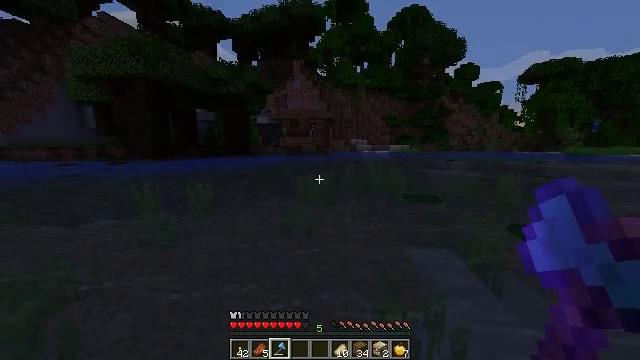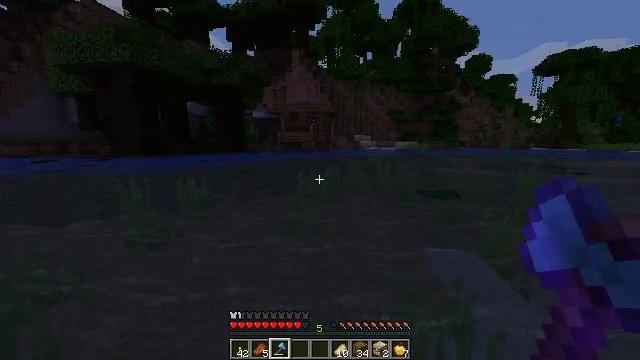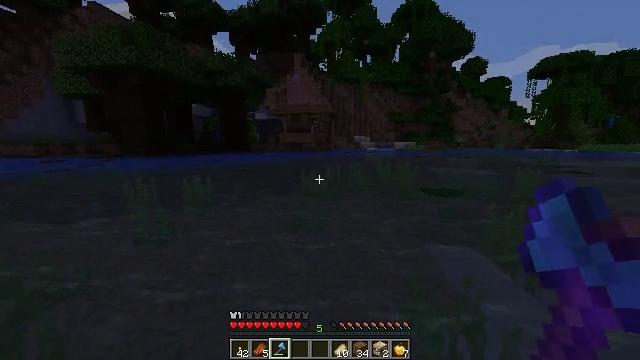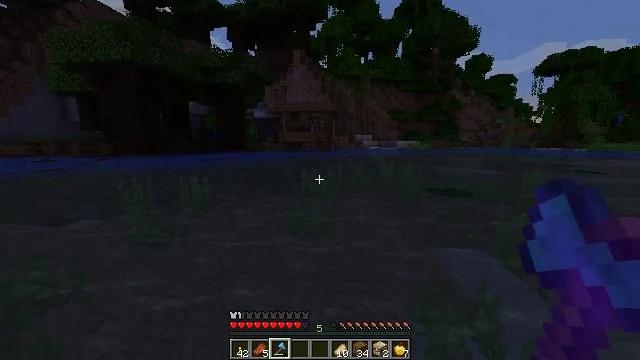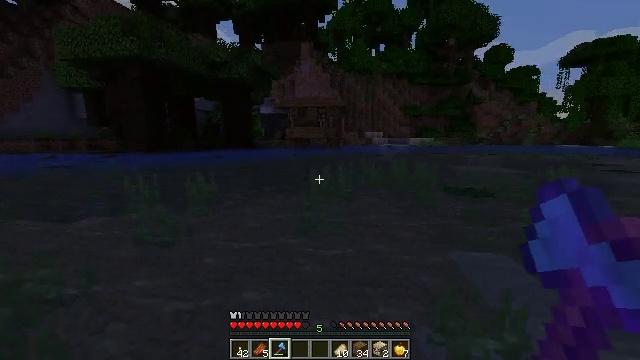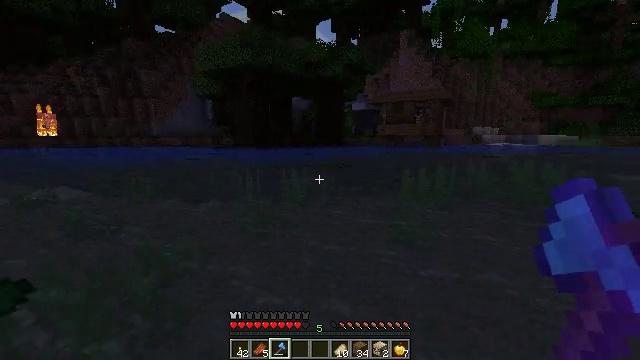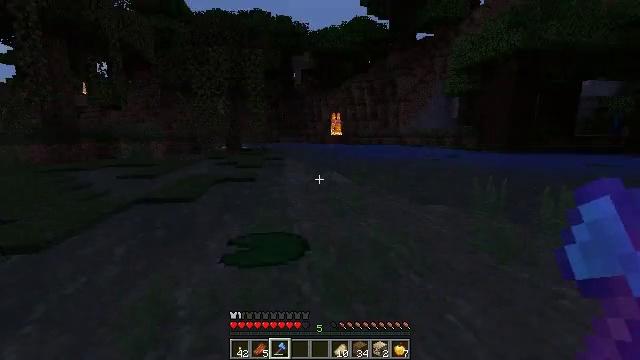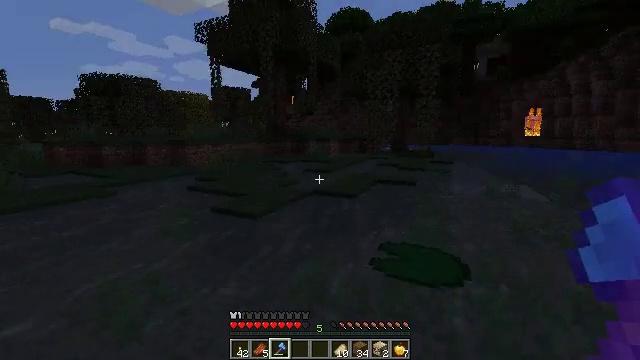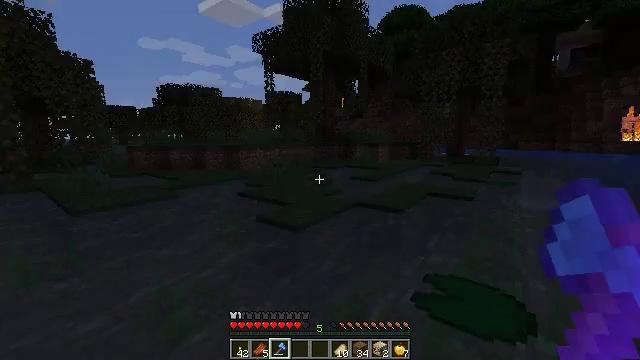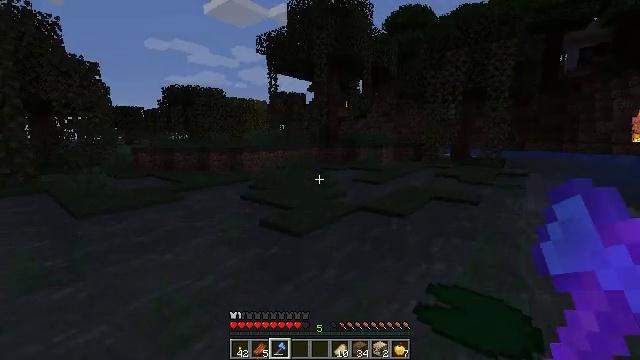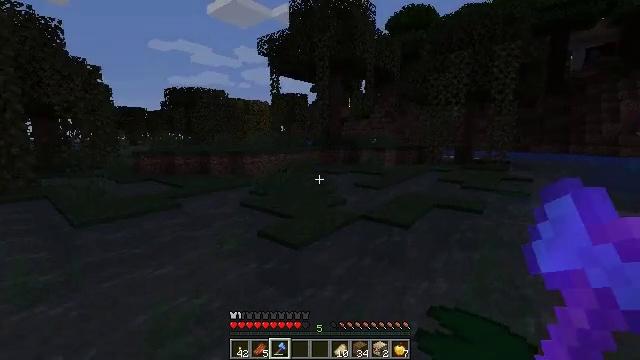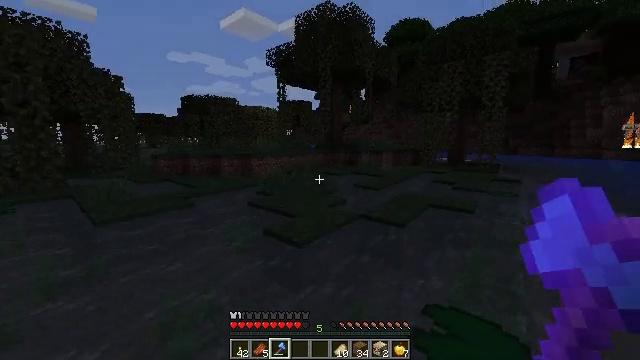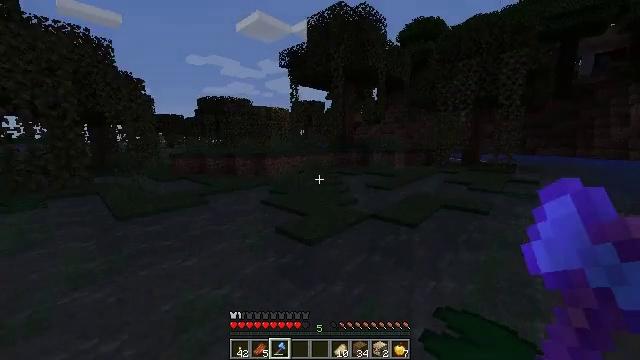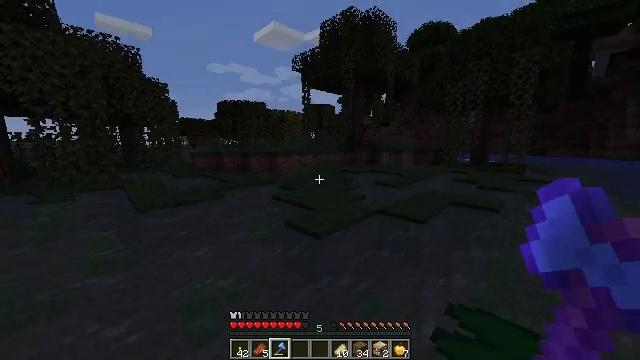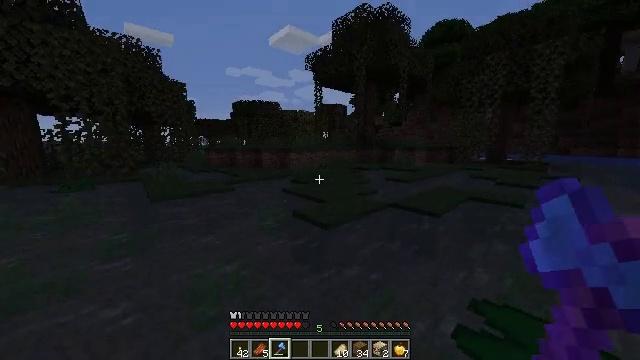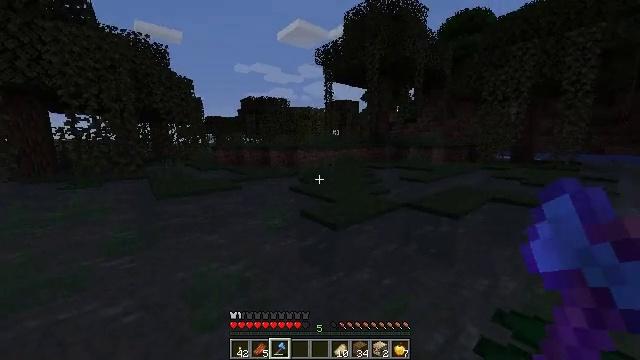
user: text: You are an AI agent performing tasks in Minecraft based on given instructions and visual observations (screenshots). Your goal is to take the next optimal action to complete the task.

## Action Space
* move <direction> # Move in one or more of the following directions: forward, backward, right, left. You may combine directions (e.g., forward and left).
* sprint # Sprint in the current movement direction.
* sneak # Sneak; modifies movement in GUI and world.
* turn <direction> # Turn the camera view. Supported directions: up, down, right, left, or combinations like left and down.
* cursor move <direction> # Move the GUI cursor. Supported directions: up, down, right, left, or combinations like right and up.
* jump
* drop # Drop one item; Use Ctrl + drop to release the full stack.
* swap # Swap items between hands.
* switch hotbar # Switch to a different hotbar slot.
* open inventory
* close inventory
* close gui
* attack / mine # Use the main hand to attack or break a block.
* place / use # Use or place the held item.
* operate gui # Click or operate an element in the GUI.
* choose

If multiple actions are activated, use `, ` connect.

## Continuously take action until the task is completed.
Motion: motion action
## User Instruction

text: Break the lily pad.
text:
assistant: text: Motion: move forward and move left, sprint, jump
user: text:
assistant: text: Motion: move forward and move left, sprint, jump
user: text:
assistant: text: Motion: move forward and move left, sprint, jump
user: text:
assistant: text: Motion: move forward and move left, sprint, turn left, jump
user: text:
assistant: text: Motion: move forward and move left, sprint, turn left, jump
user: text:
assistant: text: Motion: move forward and move left, sprint, turn left, jump
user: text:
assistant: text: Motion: move forward and move left, sprint, turn left, jump
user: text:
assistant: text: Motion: move forward, sprint, turn left, jump
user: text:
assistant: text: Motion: move forward, sprint, jump
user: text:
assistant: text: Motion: move forward, sprint, jump
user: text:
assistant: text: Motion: move forward, sprint, jump
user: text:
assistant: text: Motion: move forward, sprint, turn left, jump
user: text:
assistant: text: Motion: move forward, sprint, turn left, jump
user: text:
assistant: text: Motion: move forward, sprint, turn left, jump
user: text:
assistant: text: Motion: move forward, sprint, turn left, jump
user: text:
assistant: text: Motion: move forward, sprint, turn left, jump
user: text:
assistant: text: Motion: move forward, sprint, turn left, jump
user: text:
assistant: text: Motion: move forward, sprint, turn left, jump
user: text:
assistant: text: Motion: move forward, sprint, jump
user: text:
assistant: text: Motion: move forward, sprint, turn down, jump
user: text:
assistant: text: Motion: move forward, sprint, jump
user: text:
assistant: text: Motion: move forward, sprint, jump
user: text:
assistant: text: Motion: move forward, sprint, jump
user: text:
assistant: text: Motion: move forward, sprint, jump
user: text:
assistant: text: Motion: move forward, sprint, jump
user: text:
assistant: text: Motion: move forward, sprint, turn up, jump
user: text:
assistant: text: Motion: move forward, sprint, turn up, jump
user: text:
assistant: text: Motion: move forward, sprint, jump
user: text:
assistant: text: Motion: move forward, sprint, jump
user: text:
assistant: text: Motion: move forward, sprint, jump